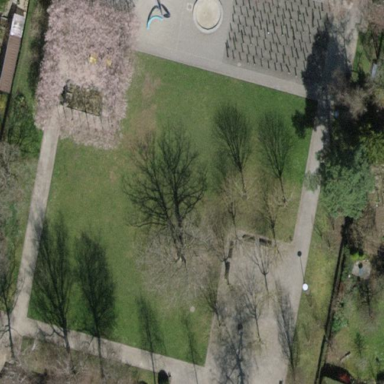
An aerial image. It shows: Playground area for leisure activities on the land.